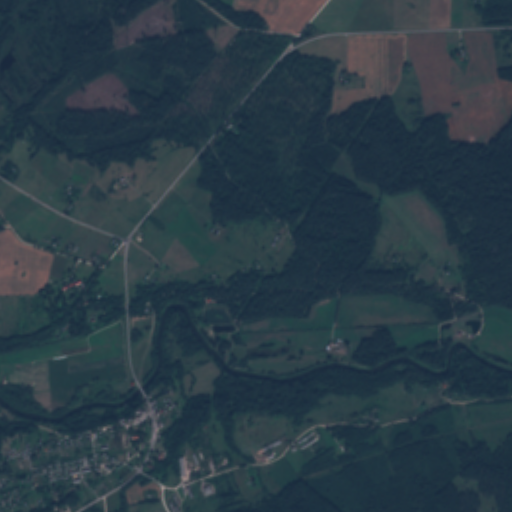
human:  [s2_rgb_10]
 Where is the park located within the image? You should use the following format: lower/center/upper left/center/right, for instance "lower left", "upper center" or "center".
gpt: The park is located in the lower left of the image.
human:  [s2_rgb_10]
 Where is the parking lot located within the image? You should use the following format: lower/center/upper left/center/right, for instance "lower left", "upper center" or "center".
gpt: The parking lot is located in the lower left of the image.
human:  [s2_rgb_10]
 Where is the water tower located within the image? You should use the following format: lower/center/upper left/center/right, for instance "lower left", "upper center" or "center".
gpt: The water tower is located in the lower left of the image.
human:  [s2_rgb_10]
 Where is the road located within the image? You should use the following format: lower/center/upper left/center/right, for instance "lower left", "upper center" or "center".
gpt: There is no road in the image.